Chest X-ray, PA view. Patient: 40 years old, sex F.
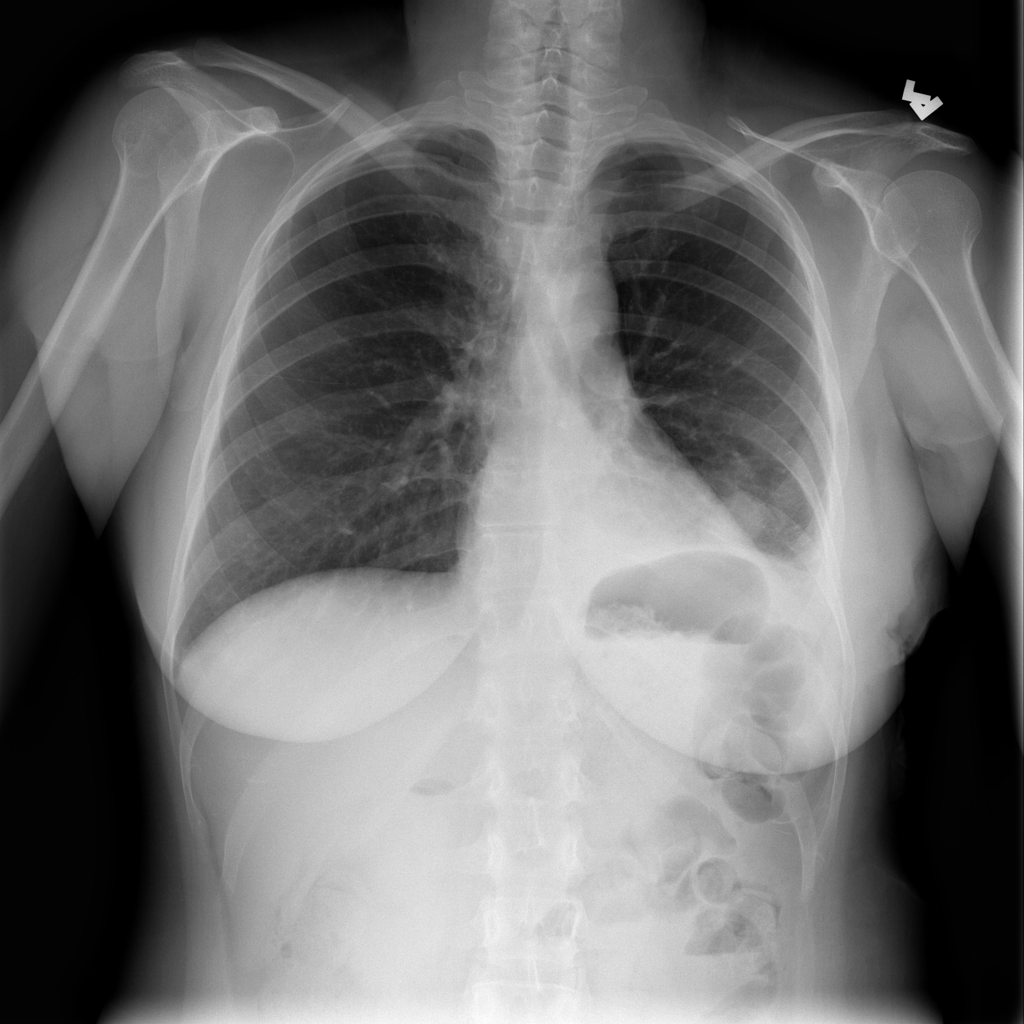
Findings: Mass